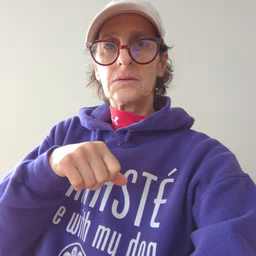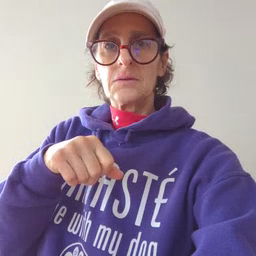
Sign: person